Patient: sex M, age 74
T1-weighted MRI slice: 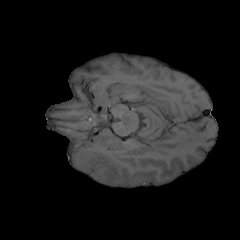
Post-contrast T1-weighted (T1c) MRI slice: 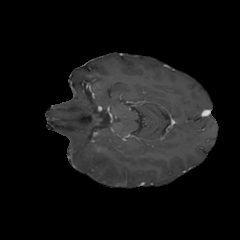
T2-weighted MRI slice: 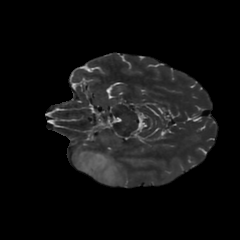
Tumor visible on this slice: yes
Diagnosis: Astrocytoma, IDH-wildtype
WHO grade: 3